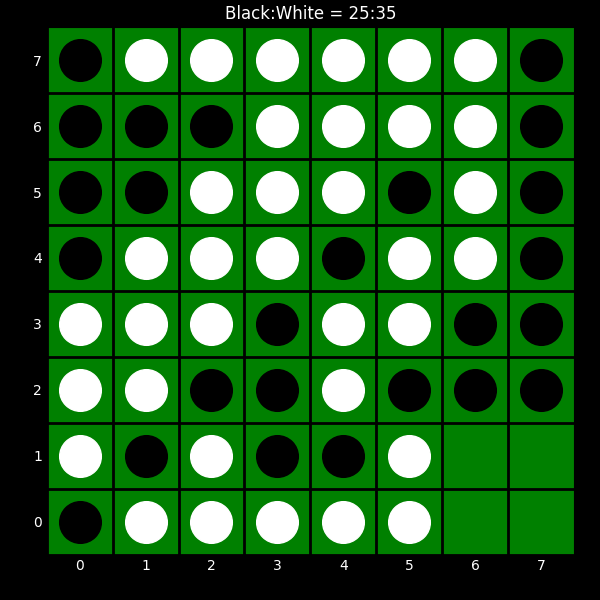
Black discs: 25
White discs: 35